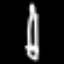
Label: pencil